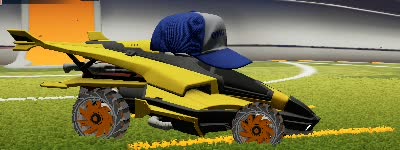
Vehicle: aftershock